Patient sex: M
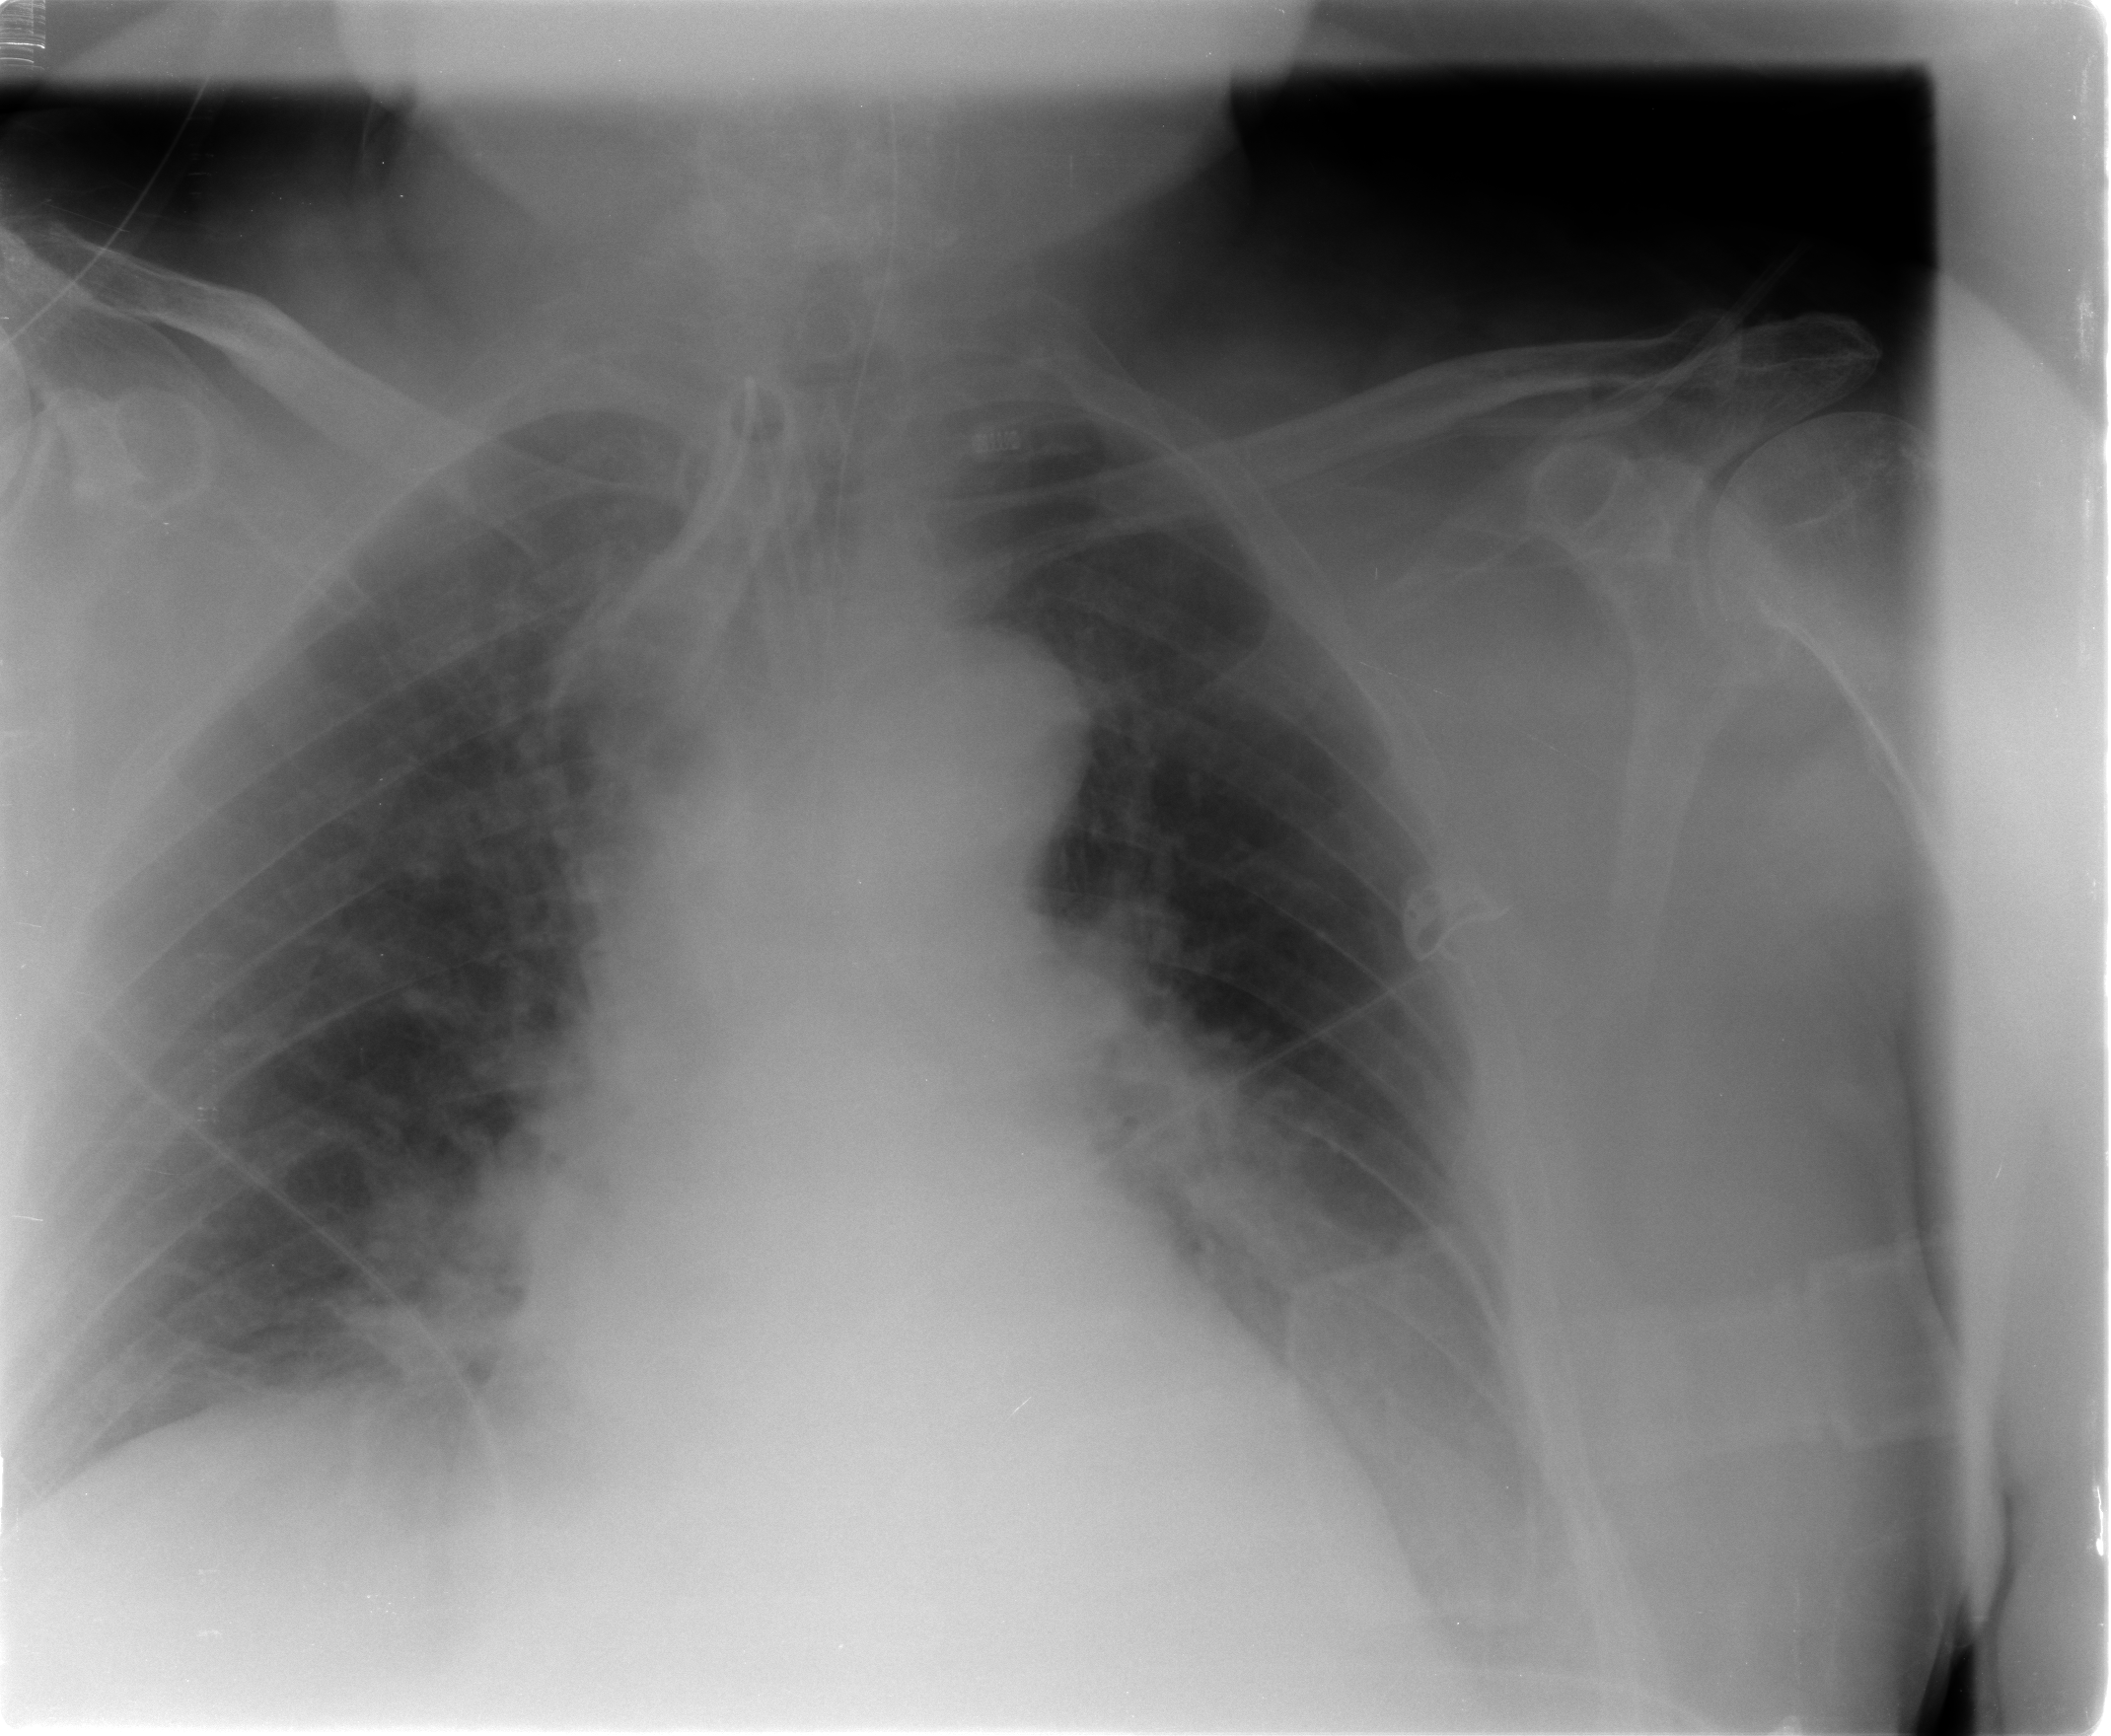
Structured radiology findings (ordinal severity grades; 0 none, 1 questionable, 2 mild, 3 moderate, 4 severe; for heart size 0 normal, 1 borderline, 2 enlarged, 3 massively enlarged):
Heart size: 2
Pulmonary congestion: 0
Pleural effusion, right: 0
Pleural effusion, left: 2
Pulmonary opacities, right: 0
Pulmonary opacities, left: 0
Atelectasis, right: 2
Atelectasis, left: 2